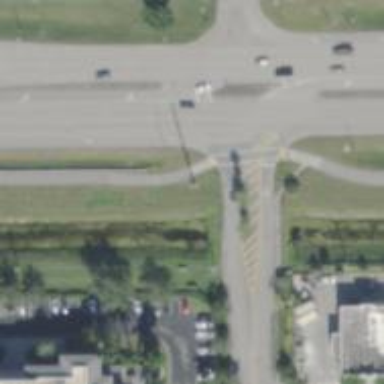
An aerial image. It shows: Uncontrolled crossing on cycleway.